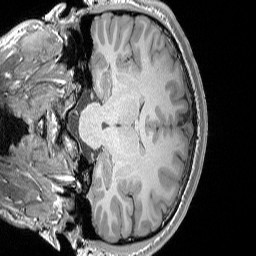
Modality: T1w
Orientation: coronal
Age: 21
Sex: male
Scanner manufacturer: siemens
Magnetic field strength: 3 T
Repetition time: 1.9 s
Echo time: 0.00302 s